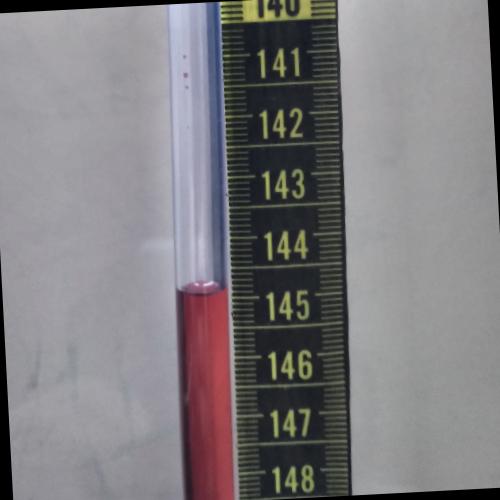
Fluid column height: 144.9 cm